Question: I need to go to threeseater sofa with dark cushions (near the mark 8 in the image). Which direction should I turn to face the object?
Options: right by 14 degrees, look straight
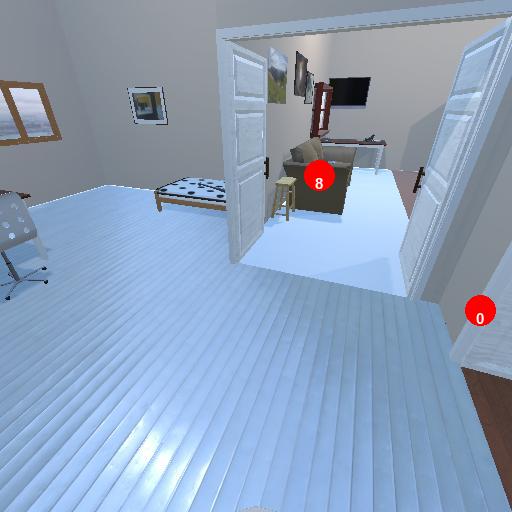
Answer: right by 14 degrees